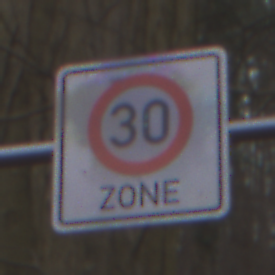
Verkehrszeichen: BeginnZone30
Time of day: MorningAfternoon
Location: Outdoor (Nature)
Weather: Overcast
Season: Autumn
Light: Natural